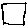
Label: square